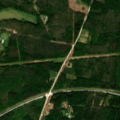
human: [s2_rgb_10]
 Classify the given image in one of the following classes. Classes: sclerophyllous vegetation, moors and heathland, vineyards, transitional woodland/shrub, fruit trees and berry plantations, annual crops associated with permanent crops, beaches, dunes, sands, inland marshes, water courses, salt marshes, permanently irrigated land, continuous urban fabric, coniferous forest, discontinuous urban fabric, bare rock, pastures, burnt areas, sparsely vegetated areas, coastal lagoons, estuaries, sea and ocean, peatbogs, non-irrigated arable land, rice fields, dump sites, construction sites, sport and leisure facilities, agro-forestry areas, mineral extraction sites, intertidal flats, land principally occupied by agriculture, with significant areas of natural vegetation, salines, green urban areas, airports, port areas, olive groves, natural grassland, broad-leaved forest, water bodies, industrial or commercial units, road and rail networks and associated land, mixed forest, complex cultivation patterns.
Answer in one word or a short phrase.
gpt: land principally occupied by agriculture, with significant areas of natural vegetation, coniferous forest, mixed forest